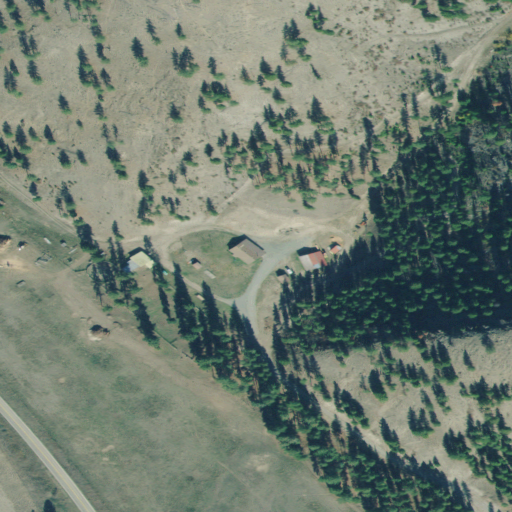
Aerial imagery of valley in Montana named Welch Gulch containing shrub, evergreen forest, and grassland